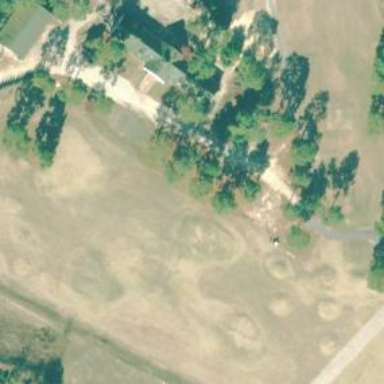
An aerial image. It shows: Grassy area used as driving range for golf.